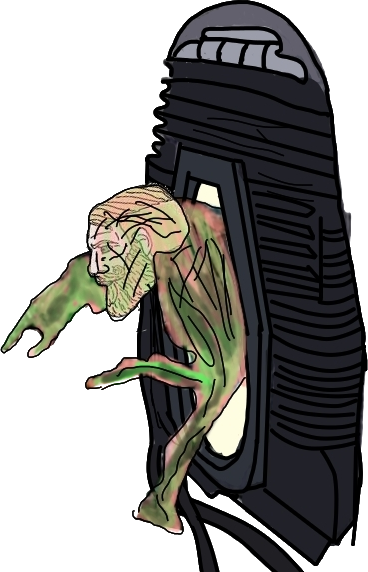
Label: 4_Yes_Chad